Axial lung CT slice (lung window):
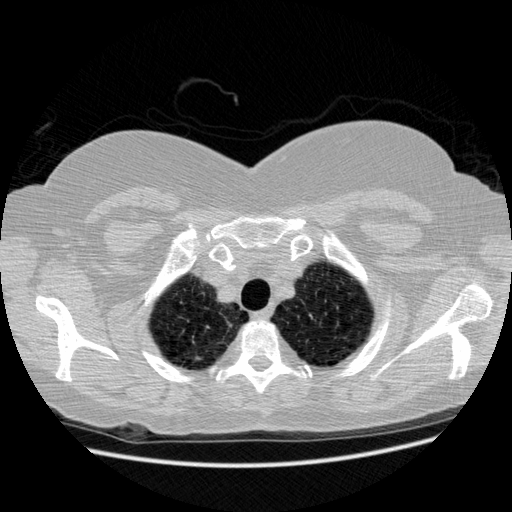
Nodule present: no